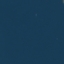
Land use / land cover: SeaLake